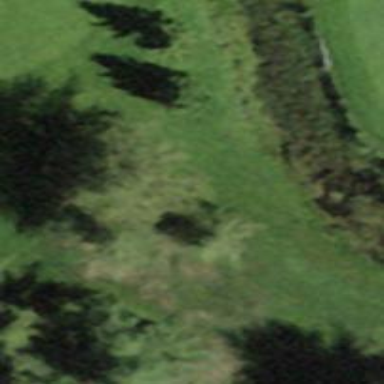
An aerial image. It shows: Needle-leaved tree in its natural environment.